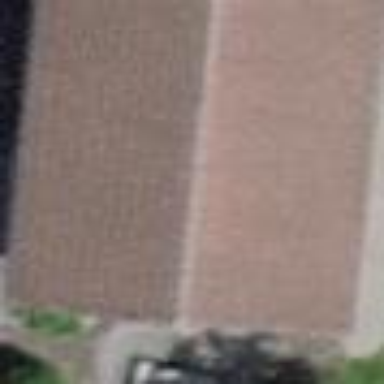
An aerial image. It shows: Shed building.